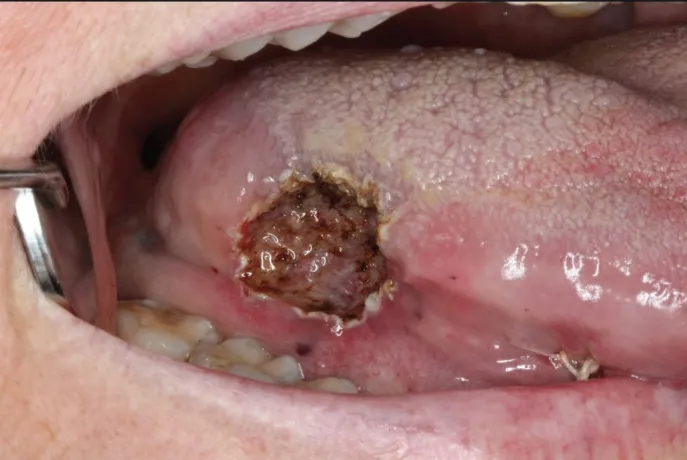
Treatment with radiofrequency ablation of the tongue performed in February 2016.
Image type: pathology (fish)